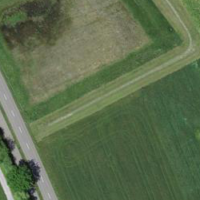
EUNIS habitat code: 24
Species observed at this site:
Alopochen aegyptiaca